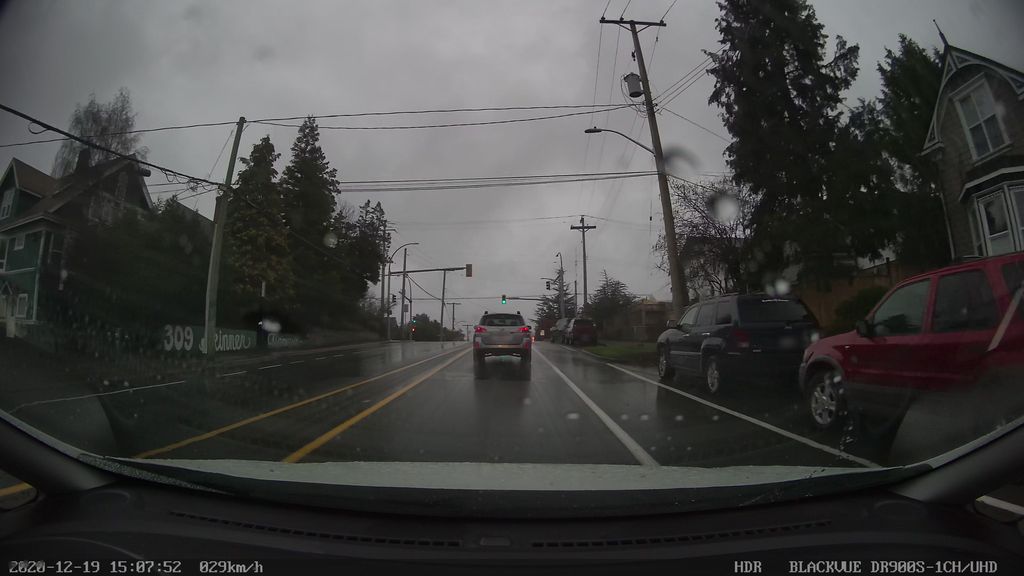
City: victoria